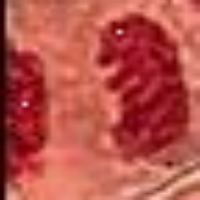
Label: telophase